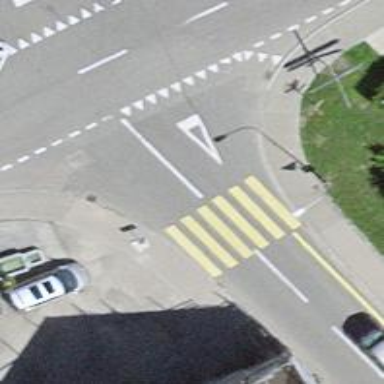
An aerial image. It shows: Marked crossing on the road.